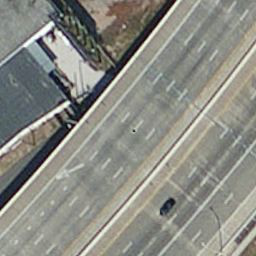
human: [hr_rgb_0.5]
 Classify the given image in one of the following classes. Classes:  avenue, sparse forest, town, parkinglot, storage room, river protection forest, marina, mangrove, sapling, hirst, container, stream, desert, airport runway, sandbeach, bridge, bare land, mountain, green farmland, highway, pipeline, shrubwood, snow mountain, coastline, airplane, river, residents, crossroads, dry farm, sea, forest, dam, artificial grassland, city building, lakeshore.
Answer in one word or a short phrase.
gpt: highway